Interaction volume radius: 5 \u00c5
Interaction volume height: 15 \u00c5
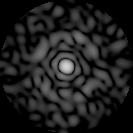
Disorder parameter: 0.8513